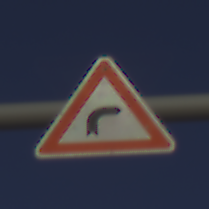
Verkehrszeichen: KurveRechts
Umgebung: Outdoor, Nature
Tageszeit: MorningAfternoon
Wetter: Clear
Licht: Natural
Jahreszeit: NotSpecified
Kontrast: HighContrast